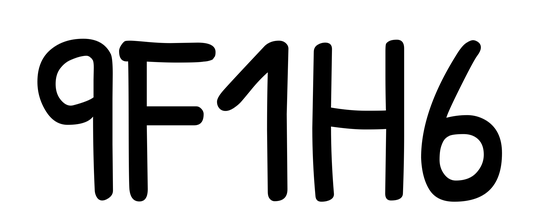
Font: PatrickHand-Regular